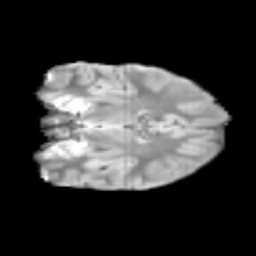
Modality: T2w
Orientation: coronal
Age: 10
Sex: male
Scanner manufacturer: siemens
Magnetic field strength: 3 T
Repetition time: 3.8 s
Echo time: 0.07 s